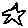
Label: star